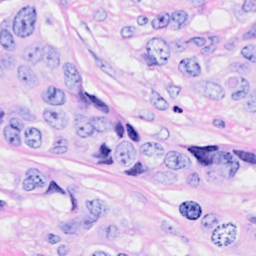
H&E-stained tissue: Breast